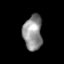
Tissue: skin
Cell type: Epithelial cells
Senescence score: 0.2313
Nuclear area (px): 657
Mean DAPI intensity: 142.767